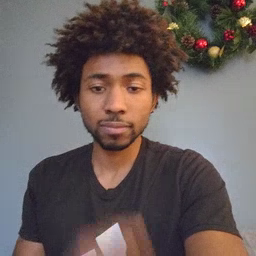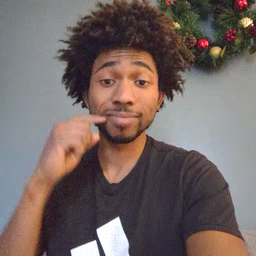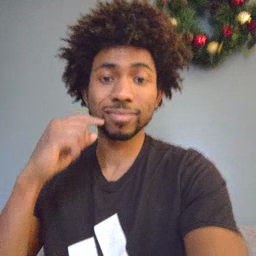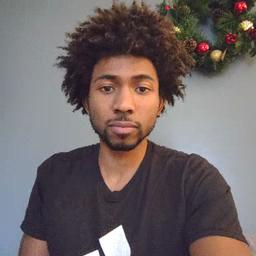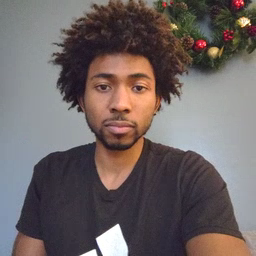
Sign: smile